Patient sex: M
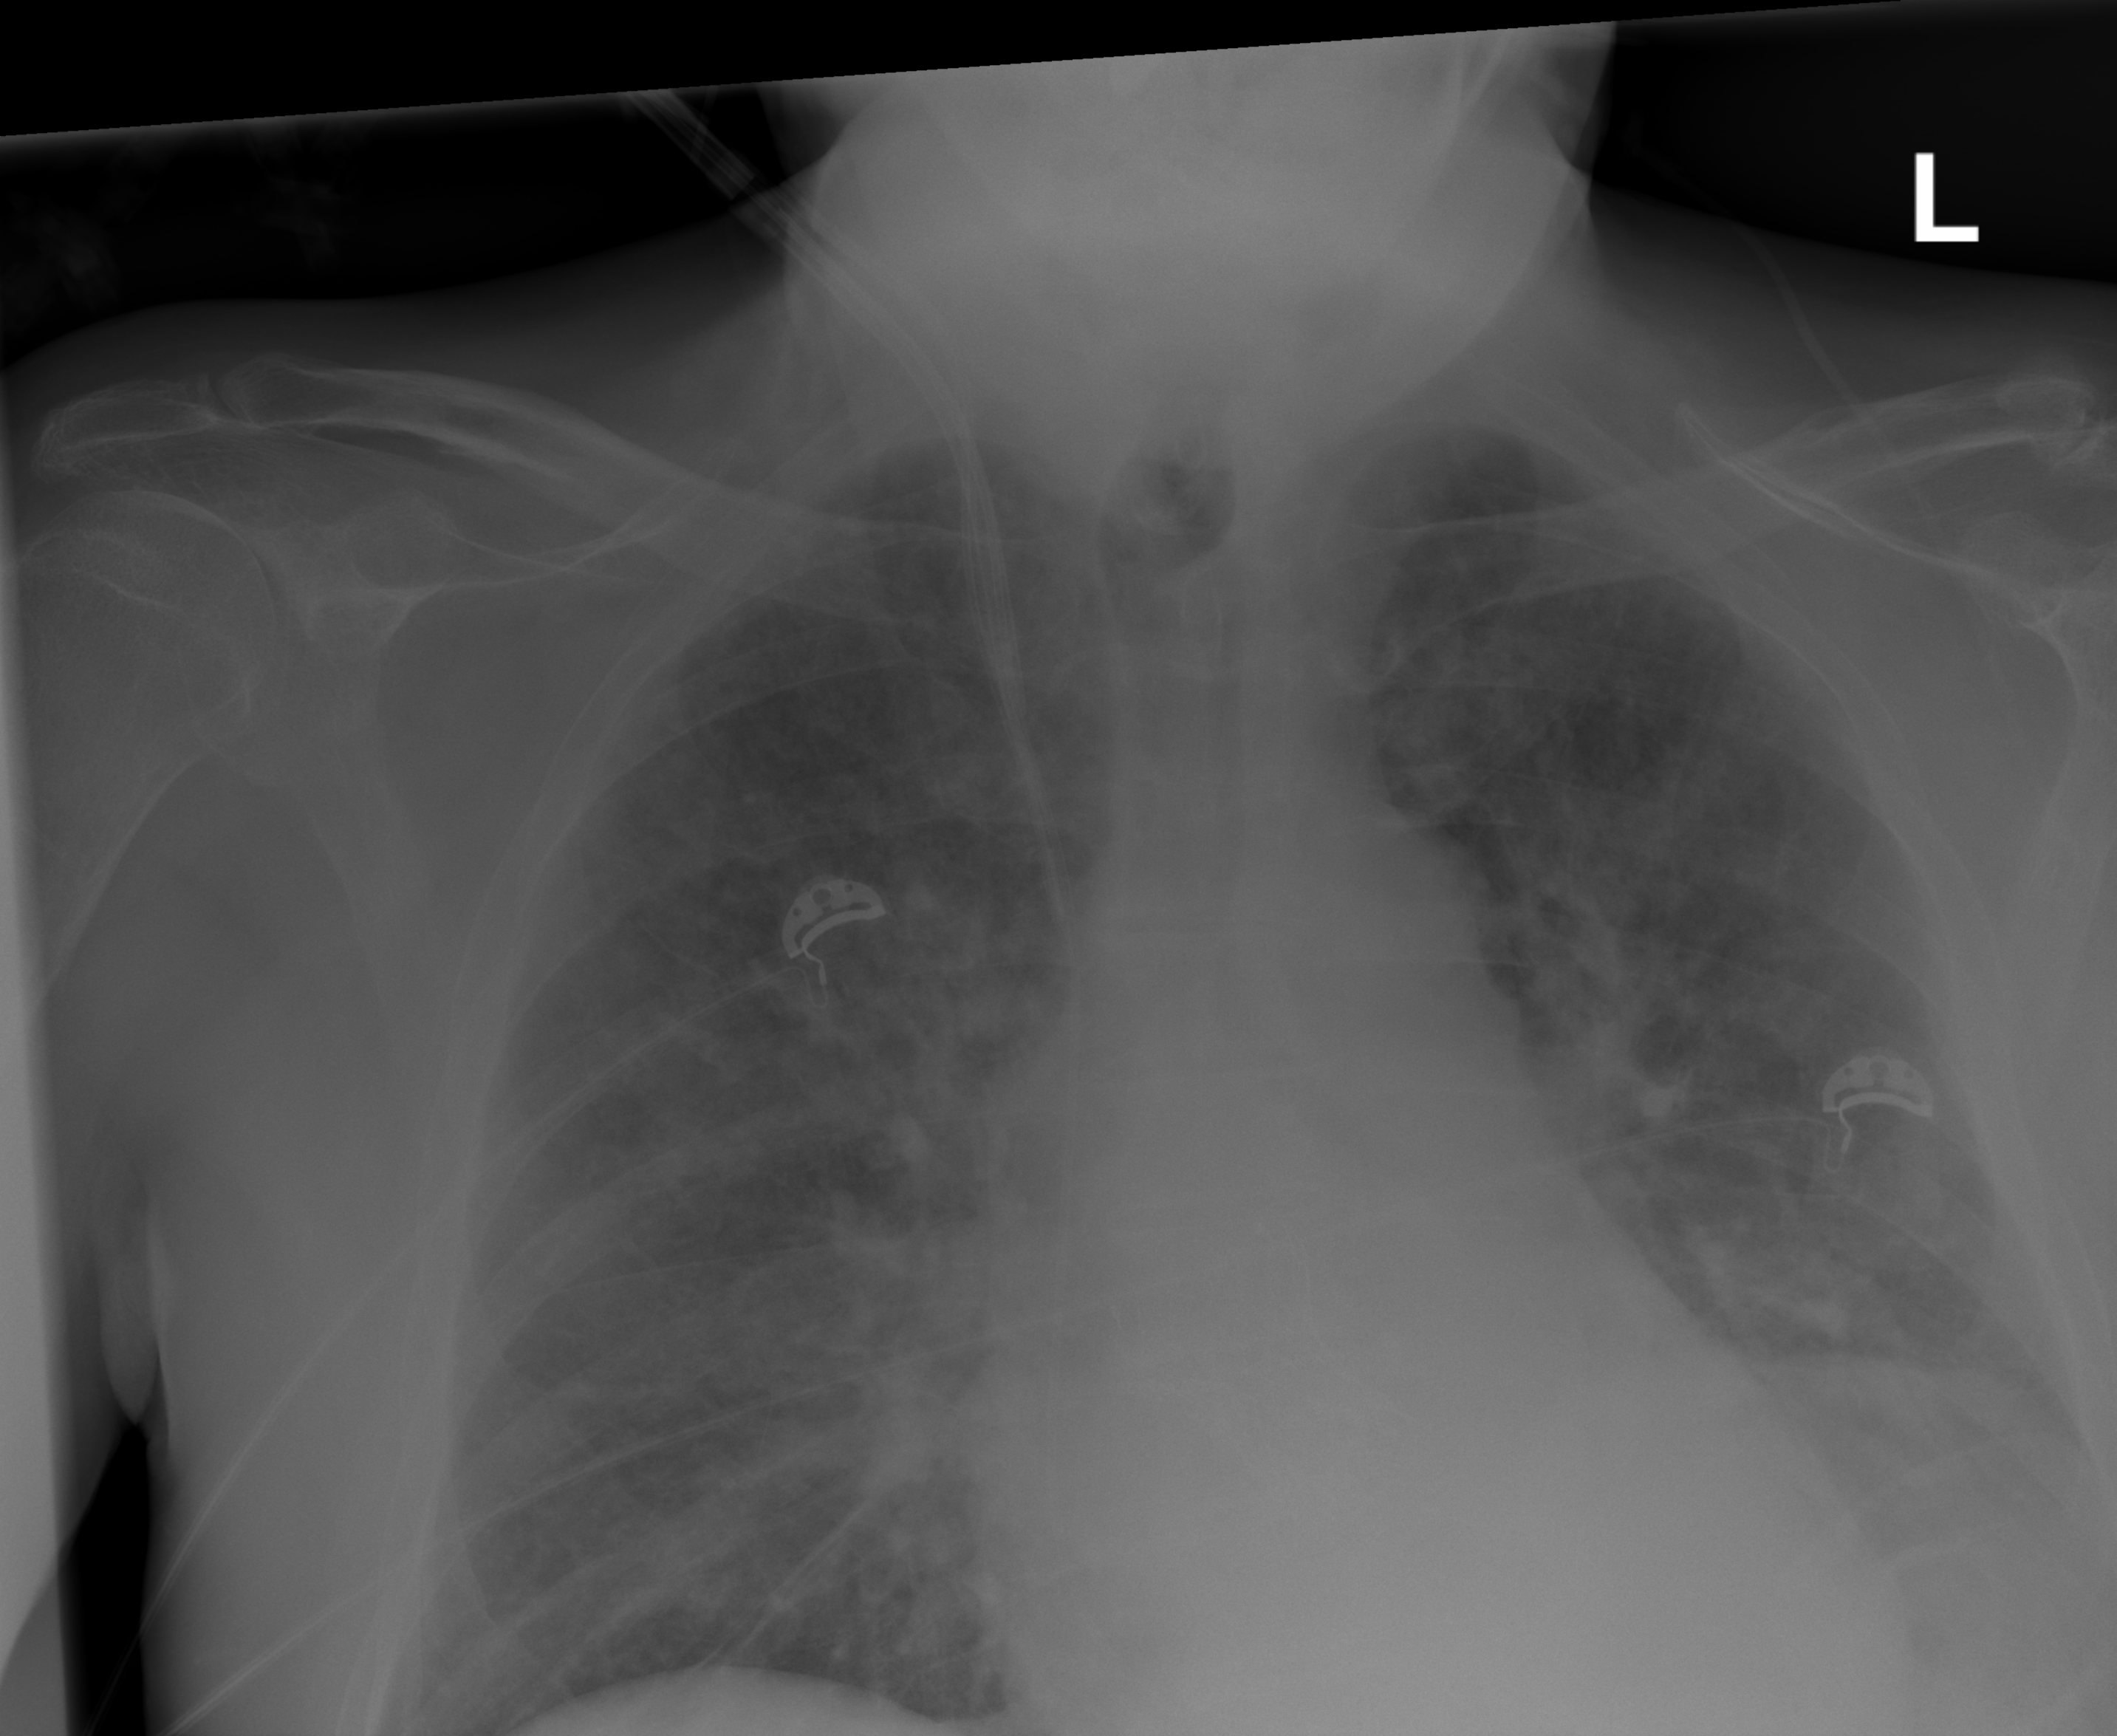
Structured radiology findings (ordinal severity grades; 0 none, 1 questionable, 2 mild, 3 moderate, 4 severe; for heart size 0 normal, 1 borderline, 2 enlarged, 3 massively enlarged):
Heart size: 1
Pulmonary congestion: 2
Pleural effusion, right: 0
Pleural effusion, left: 0
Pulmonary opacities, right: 2
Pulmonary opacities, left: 2
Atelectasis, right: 2
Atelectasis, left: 2